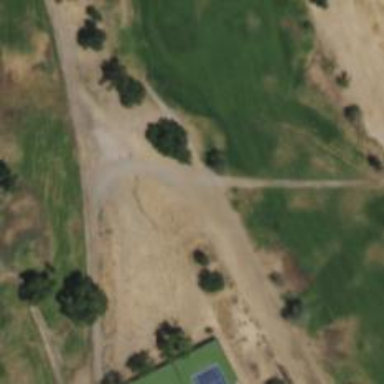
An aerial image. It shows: Golf cartpath that is also road path.